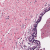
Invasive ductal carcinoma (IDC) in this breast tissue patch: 0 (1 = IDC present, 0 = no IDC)